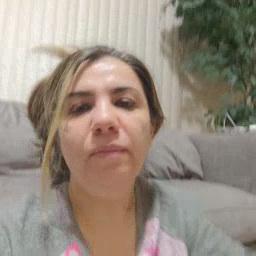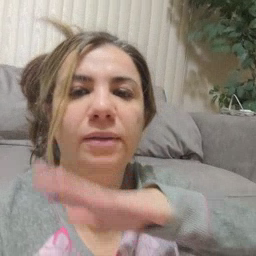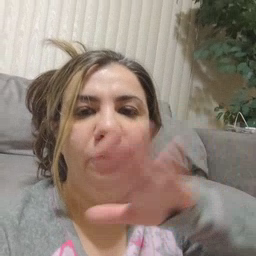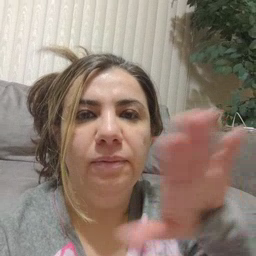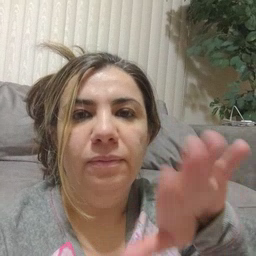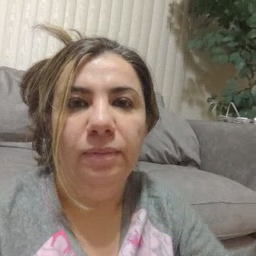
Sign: clean